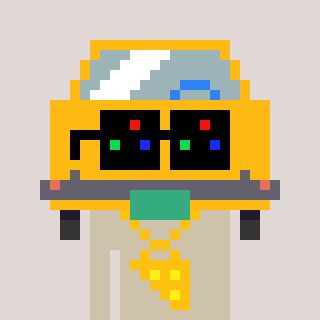
a pixel art character with square black sunglasses, a taxi-shaped head and a bege-colored body on a warm background